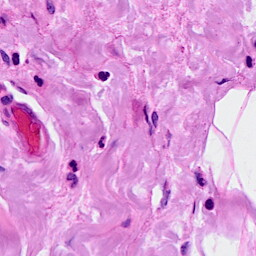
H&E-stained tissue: Breast